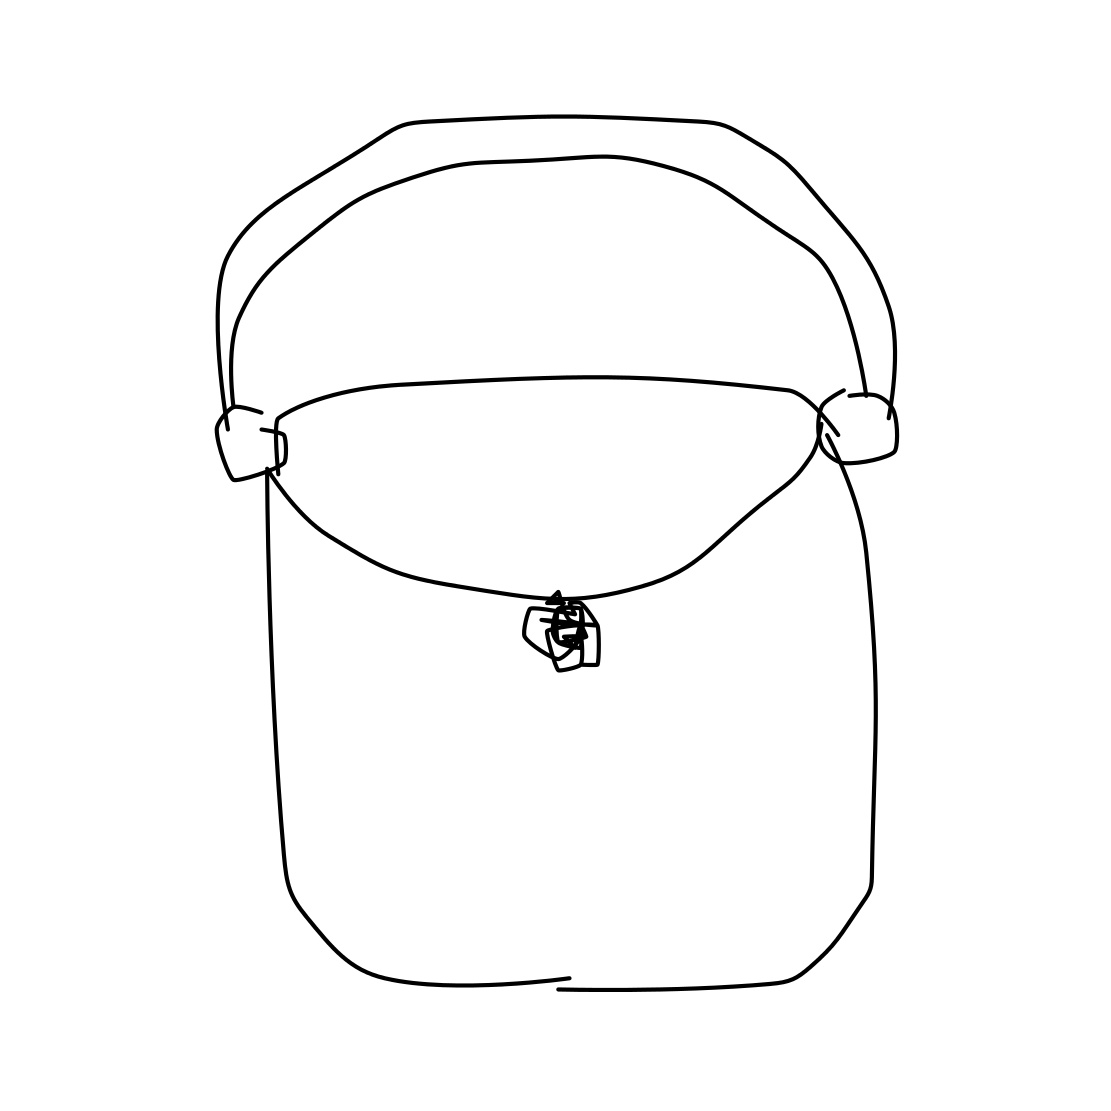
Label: purse